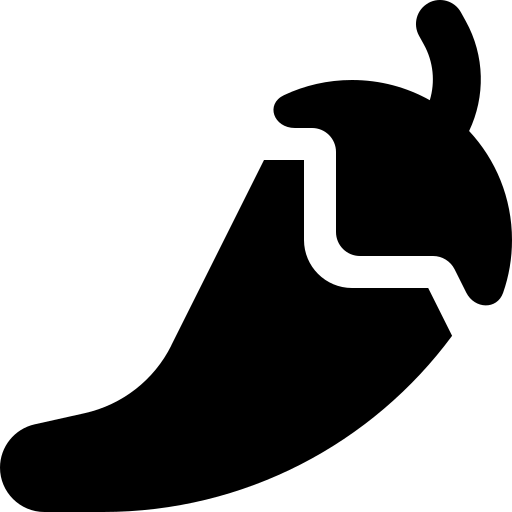
Tags: icon, FontAwesome, fa-icon, solid, pepper, hot